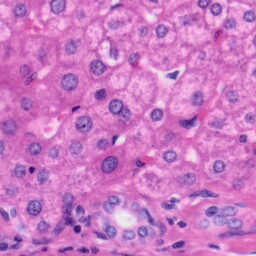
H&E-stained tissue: Liver